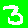
Digit: 3